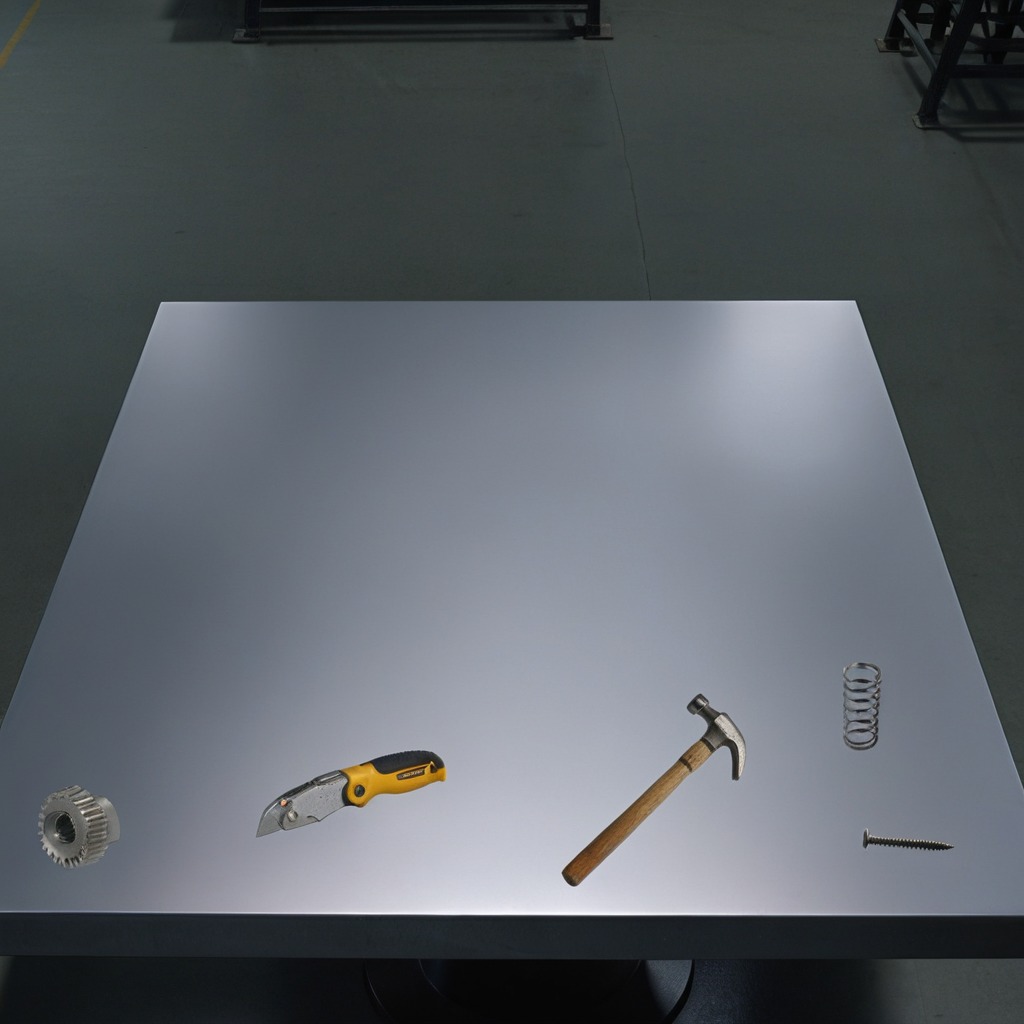
A steel gear with teeth, a utility knife, a metal machine screw, a hammer, and a coiled metal spring are lying on the tabletop.